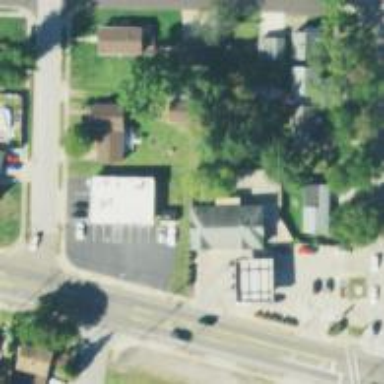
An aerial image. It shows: Convenience shop.